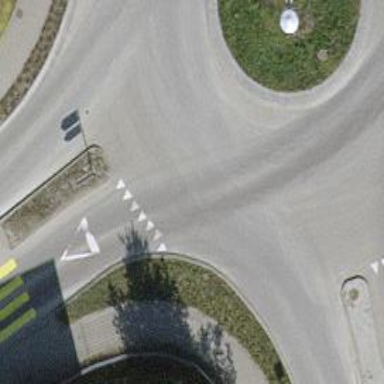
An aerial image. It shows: Tertiary road.